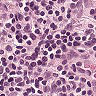
Metastatic tissue present: no